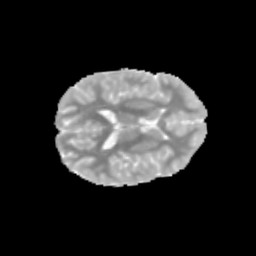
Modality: MD
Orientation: axial
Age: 12
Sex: female
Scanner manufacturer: siemens
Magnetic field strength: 3 T
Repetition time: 3.8 s
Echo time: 0.07 s